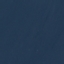
Label: SeaLake